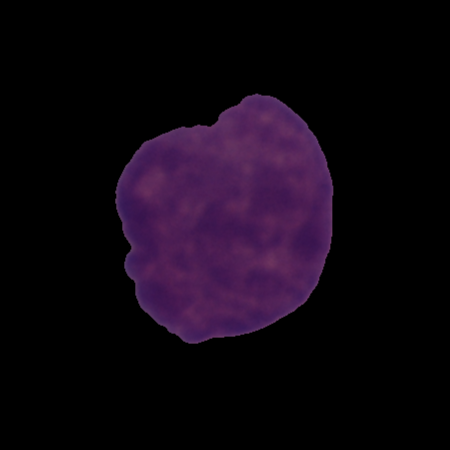
Label: cancer